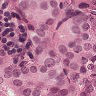
Metastatic tissue present: yes